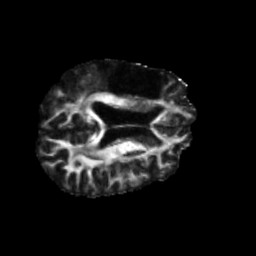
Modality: FA
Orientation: axial
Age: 56
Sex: male
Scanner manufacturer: siemens
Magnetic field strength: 3 T
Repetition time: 5.47 s
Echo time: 0.0854 s